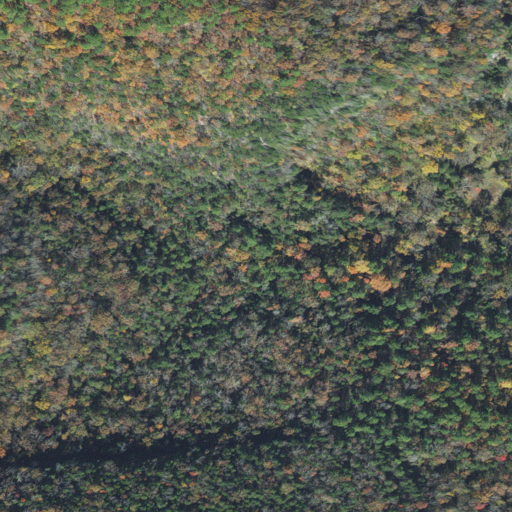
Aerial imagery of valley in Arkansas named Falls Hollow containing mixed forest, deciduous forest, pasture, evergreen forest, and open development